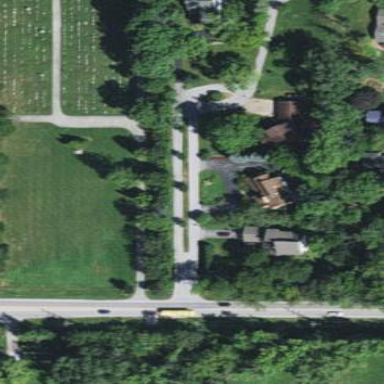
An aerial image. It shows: Cemetery.